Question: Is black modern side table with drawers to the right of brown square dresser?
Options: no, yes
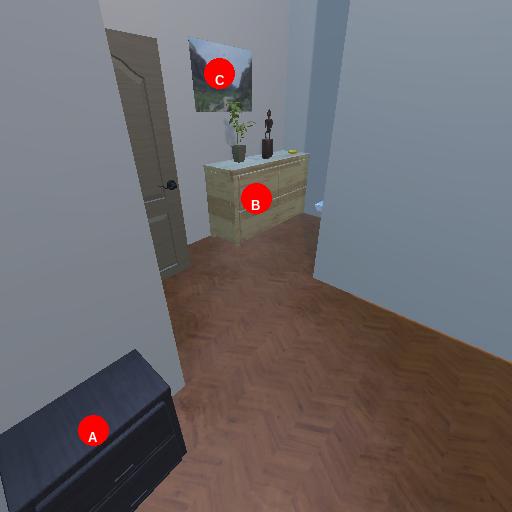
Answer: no